五年级 · 立体几何学

的 ( )。

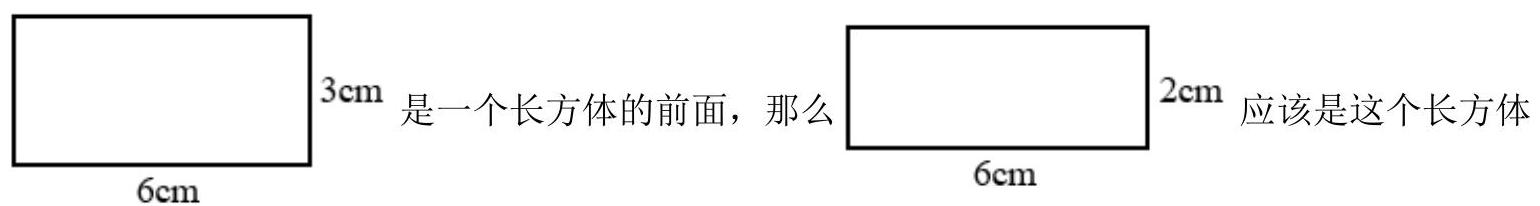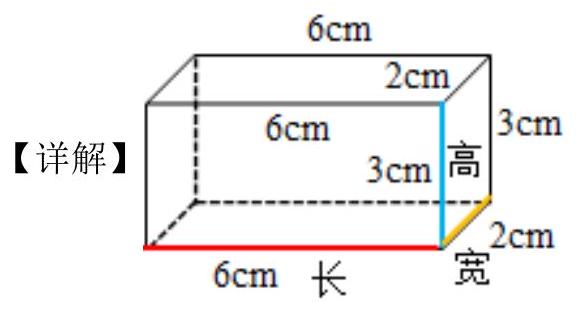
A. 后面
B. 左面
C. 上面
D. 右面

答案: C
解析: 解C

【分析】根据已知条件长方体的长是 $6 \mathrm{~cm}$, 宽是 $3 \mathrm{~cm}$, 高是 $3 \mathrm{~cm}$, 结合完整的长方体的长、宽、高的位置特征进行对比选择即可。

如图, 正面看到的 $6 \mathrm{~cm}$ 是长, 含有长的面只有前、后、上、下四个面, 含有高 $3 \mathrm{~cm}$ 的是前、后两个面, 所以含有 $6 \mathrm{~cm}$ 和 $2 \mathrm{~cm}$ 的面应该是上、下面;

故答案为: C

【点睛】此题考查了长方体的认识, 关键是通过观察的面判断出长、宽、高的位置。